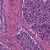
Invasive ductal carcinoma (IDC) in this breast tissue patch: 0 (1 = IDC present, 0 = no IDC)